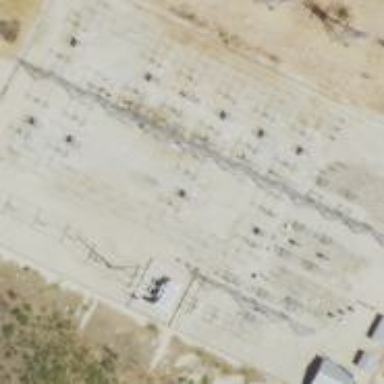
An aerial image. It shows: Power tower.